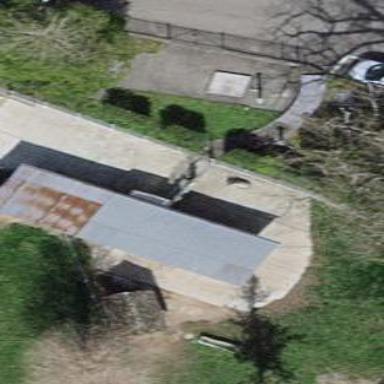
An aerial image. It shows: Shed.